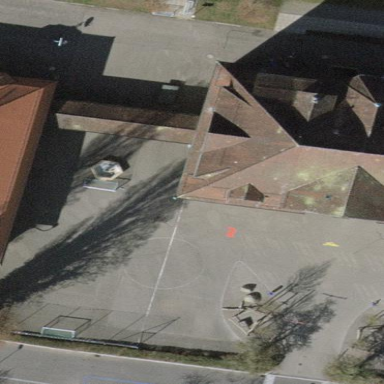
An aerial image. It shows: Primary school building.